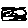
Label: moon